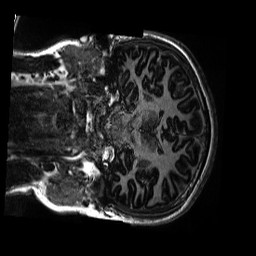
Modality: MP2RAGE
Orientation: coronal
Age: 12
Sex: female
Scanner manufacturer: siemens
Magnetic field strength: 3 T
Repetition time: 4 s
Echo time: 0.00303 s